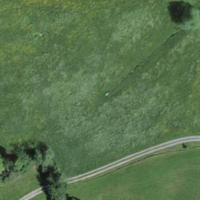
EUNIS habitat code: 52
Species observed at this site:
Veronica filiformis